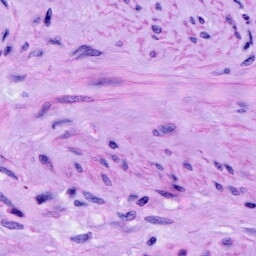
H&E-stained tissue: Cervix